Question: Trying my hands on angularjs authorization using the <URL>
The code is having trouble injecting 'permissions' factory to the application. My root directory as below

app.js:
'''
(function()
{
var myApp = angular.module('myApp',['ngRoute']);
var roleId = 5;
var permissionList = {};
myApp.config(function($routeProvider, $controllerProvider, $filterProvider, $provide, $compileProvider, $httpProvider)
{
myApp.controllerProvider = $controllerProvider;
myApp.compileProvider = $compileProvider;
myApp.routeProvider = $routeProvider;
myApp.filterProvider = $filterProvider;
myApp.provide = $provide;
$httpProvider.responseInterceptors.push('securityInterceptor');
$routeProvider
.when('/', {
templateUrl:'app/login/login.html',
resolve:{
deps: function($q, $rootScope) {
var deferred = $q.defer();
// Add dependencies here
var dependencies =
[
'app/services/services.js',
'app/directives/directives.js',
'app/login/login.js',
];
$script(dependencies, function()
{
// all dependencies have now been loaded by $script.js so resolve the promise
$rootScope.$apply(function()
{
deferred.resolve();
});
});
return deferred.promise;
}
},
permission: 'login'
});
});
myApp.provider('securityInterceptor', function() {
this.$get = function($location, $q) {
return function(promise) {
return promise.then(null, function(response) {
if(response.status === 403 || response.status === 401) {
$location.path('partials/unauthorized');
}
return $q.reject(response);
});
};
};
});
// Get User Roles and Permissions from server
angular.element(document).ready(function() {
$.get('b1.0/../api/index/user-roles', function(data) {
userRoles = data;
});
$.post('b1.0/../api/index/user-permissions', {roleId:roleId}, function(data) {
permissionList = data;
});
});
myApp.run(function(permissions) {
permissions.setPermissions(permissionList)
});
// Tried this but still not working
/*myApp.run(['permissions', function(permissions){
permissions.setPermissions(permissionList);
}]);*/
})();
'''
appBootstrap.js :
'''
$script(['app/app.js'], function()
{
angular.bootstrap(document, ['myApp']);
});
'''
appMain.js:
'''
var myApp = angular.module('myApp');
myApp.controller('mainAppCtrl', function($scope, $location, permissions) {
$scope.$on('$routeChangeStart', function(scope, next, current) {
var permission = next.$$route.permission;
if(_.isString(permission) && !permissions.hasPermission(permission))
$location.path('/unauthorized');
});
});
'''
services.js:
'''
angular.module('myApp')
.factory('permissions', function ($rootScope) {
var permissionList;
return {
setPermissions: function(permissions) {
permissionList = permissions;
$rootScope.$broadcast('permissionsChanged')
},
hasPermission: function (permission) {
permission = permission.trim();
return _.some(permissionList, function(item) {
if(_.isString(item.Name))
return item.Name.trim() === permission
});
}
};
});
'''
directives.js:
'''
angular.module('myApp').directive('hasPermission', function(permissions) {
return {
link: function(scope, element, attrs) {
if(!_.isString(attrs.hasPermission))
throw "hasPermission value must be a string";
var value = attrs.hasPermission.trim();
var notPermissionFlag = value[0] === '!';
if(notPermissionFlag) {
value = value.slice(1).trim();
}
function toggleVisibilityBasedOnPermission() {
var hasPermission = permissions.hasPermission(value);
if(hasPermission && !notPermissionFlag || !hasPermission && notPermissionFlag)
element.show();
else
element.hide();
}
toggleVisibilityBasedOnPermission();
scope.$on('permissionsChanged', toggleVisibilityBasedOnPermission);
}
};
});
'''
> <URL> is my uploaded file.
The error i am getting is this
> <URL>$injector/unpr?p0=permissionsProvider%20%3C-%20permissions
Could anyone tell me what is going wrong here??
After declaring myApp once as suggested by @Chandermani now there is this error too
> <URL>$injector/nomod?p0=myApp
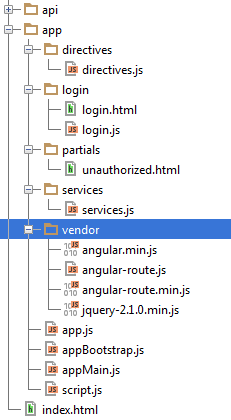
Answer: Refrence all the files in index.html your referencing only
'''
<script type="text/javascript" rel="javascript" src="app/vendor/jquery-2.1.0.min.js"></script>
<script type="text/javascript" rel="javascript" src="app/vendor/angular.min.js"></script>
<script type="text/javascript" rel="javascript" src="app/vendor/angular-route.js"></script>
<script type="text/javascript" rel="javascript" src="app/script.js"></script>
<script type="text/javascript" rel="javascript" src="app/appBootstrap.js"></script>
<script type="text/javascript" rel="javascript" src="app/appMain.js"></script>
'''
angular modular dependencies doesn't include the files at run-time, it just resolve the instance, if you want to resolve the files at run-time you should be using something like <URL>
---
Note: don't put 'ng-view' on the html body tag itself, create a div inside the body and put 'ng-view' on it, because putting it on the body will wipe-out everything else on the 'index.html' page